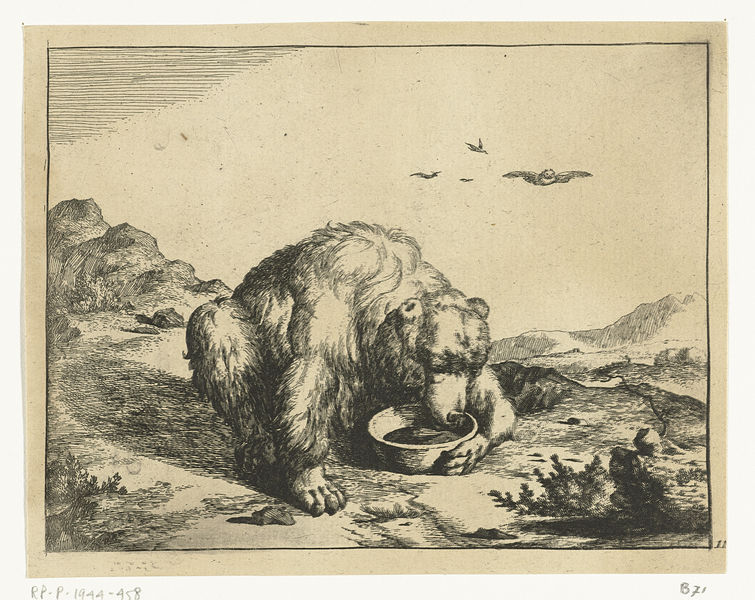
Titel: Zittende beer, van voren, één poot om een kom
Künstler: Marcus de Bye
Standort: Amsterdam
Institution: Rijksmuseum
Schlagwörter: berg, black, picture, print, brown, food, rock, rocks, sky, field, landscape, mountain, water, drawing, paper, shadow, fur, animals, bird, illustration, birds, fly, flying, outside, ground, animal, bush, shrub, brush, outdoors, eat, eating, dish, contrast, branch, page, hold, drink, drinking, bowl, woods, feeding, rocky, wildlife, wild, bear, brids, rabbit, 1940, hungry, soup, scketch, lick, b71, thirsty, urus, 1944